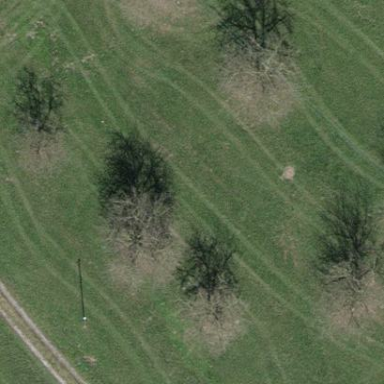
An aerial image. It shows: Orchard.